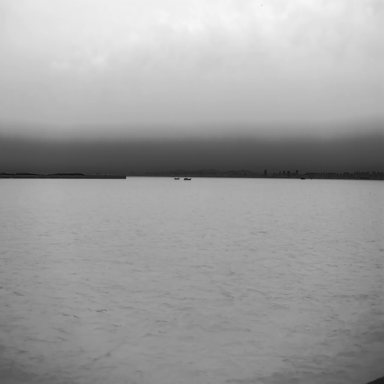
There are three bulk_carriers in the infrared image.